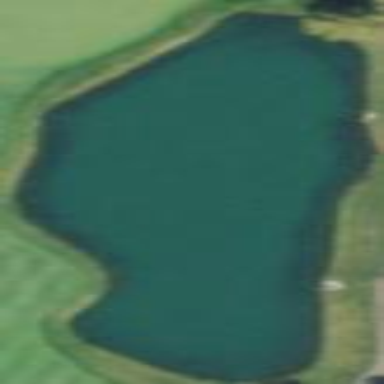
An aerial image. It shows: Natural pond serving as water hazard on golf course.